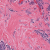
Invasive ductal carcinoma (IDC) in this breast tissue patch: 1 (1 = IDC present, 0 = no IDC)